Question: For example here I have a line '2020-08-12 13:45:04 0.86393 %contrastWeber' and I need to extract 9 characters before ' %contrastWeber' string in text file.
So, here my answer will be '0.86393'. I don't understand how to do it in Python? please help

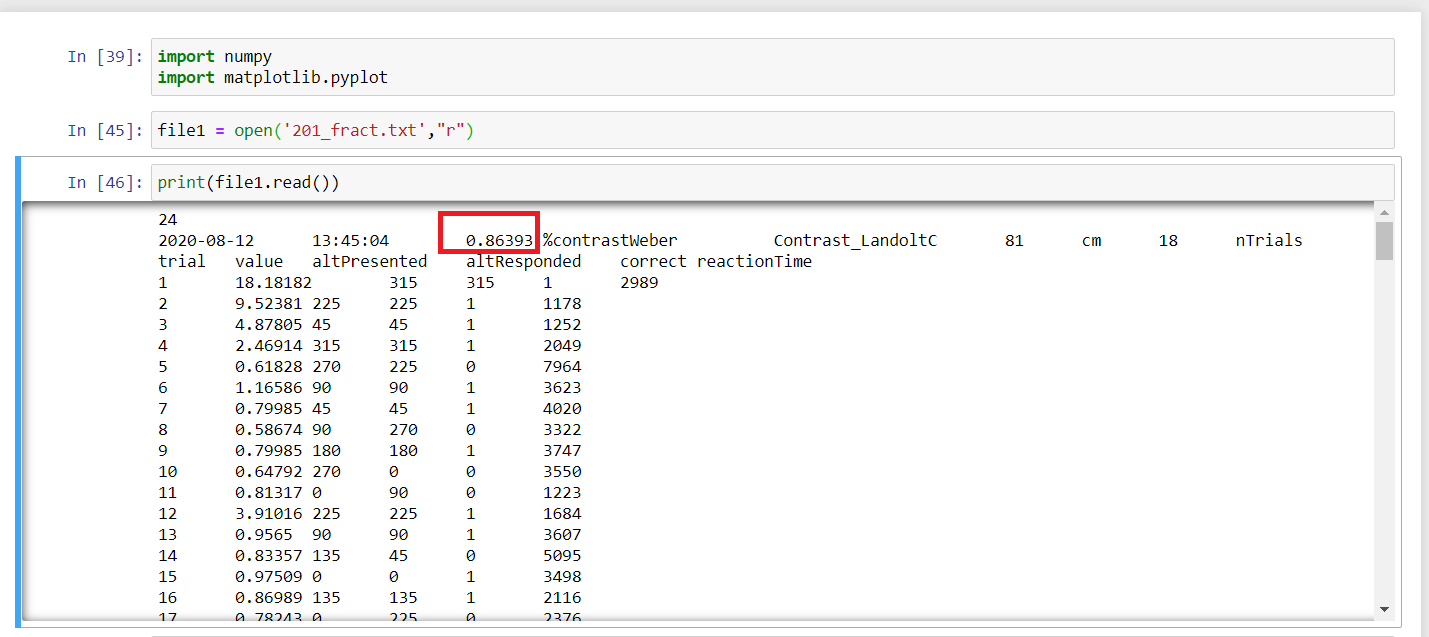
Answer: '''
line = '2020-08-12 13:45:04 0.86393 %contrastWeber'
position = line.index('%contrastWeber')
if position >= 0:
starting = position - 9
if starting < 0:
starting = 0
ending = position
print(line[starting : ending])
else:
print('is not found')
'''